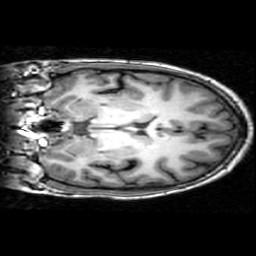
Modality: T1w
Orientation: coronal
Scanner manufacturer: ge
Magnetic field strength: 3 T
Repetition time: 0.008948 s
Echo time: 0.001784 s